Field crop: maize
Growth stage: 2
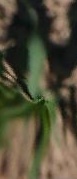
Species: maize